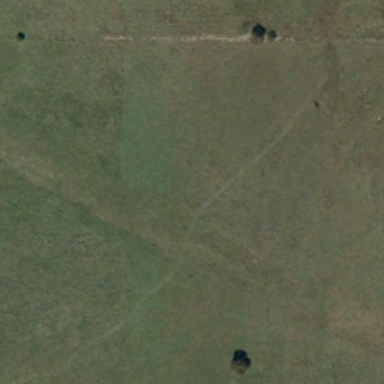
Several green trees are scattered in a piece of green meadow .